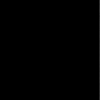
Label: dusty